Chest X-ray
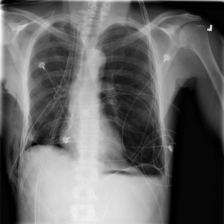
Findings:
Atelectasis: negative
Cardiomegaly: negative
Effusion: negative
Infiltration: negative
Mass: negative
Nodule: negative
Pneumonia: negative
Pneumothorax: negative
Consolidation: negative
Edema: negative
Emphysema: positive
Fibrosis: negative
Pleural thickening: negative
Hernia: negative